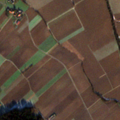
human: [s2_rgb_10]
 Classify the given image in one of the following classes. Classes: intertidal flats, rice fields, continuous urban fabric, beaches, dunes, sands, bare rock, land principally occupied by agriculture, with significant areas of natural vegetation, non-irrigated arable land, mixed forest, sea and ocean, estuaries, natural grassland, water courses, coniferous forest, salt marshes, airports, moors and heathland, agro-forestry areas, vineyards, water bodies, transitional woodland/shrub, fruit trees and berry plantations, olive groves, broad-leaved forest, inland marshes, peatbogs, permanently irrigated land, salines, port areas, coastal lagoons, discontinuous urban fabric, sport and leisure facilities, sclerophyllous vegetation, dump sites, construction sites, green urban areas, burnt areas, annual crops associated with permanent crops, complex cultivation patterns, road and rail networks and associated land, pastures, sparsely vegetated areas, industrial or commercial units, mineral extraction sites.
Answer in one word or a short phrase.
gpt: discontinuous urban fabric, non-irrigated arable land, mixed forest